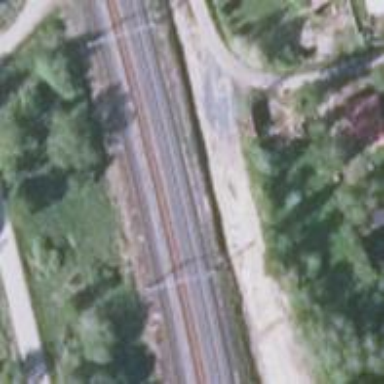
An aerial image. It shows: Continuous rail railway with electrified contact line.